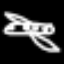
Label: airplane